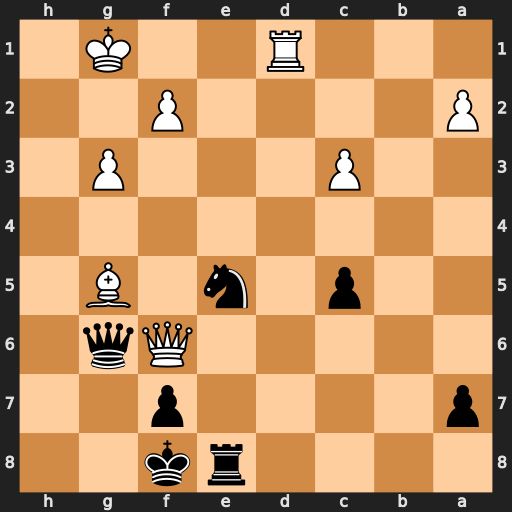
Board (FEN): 4rk2/p4p2/5Qq1/2p1n1B1/8/2P3P1/P4P2/3R2K1
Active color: b
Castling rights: -
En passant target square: -
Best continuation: Qxg5 Qxg5 Nf3+ Kg2 Nxg5